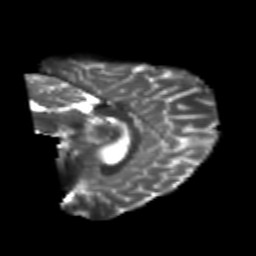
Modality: T2w
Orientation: sagittal
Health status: healthy
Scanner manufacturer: philips
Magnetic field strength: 3 T
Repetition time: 6.964 s
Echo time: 0.092 s